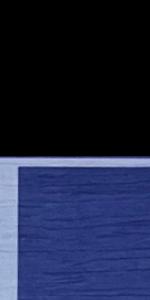
Label: Empty